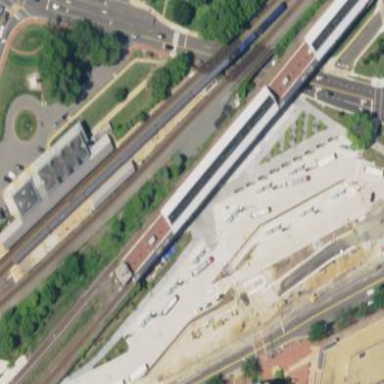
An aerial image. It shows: Platform for public transport with shelter.